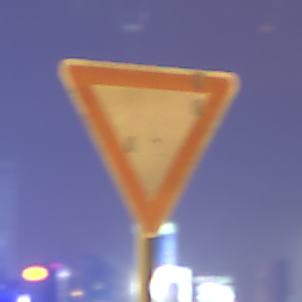
Verkehrszeichen: VorfahrtGewaehren
Umgebung: Outdoor, Urban
Tageszeit: Night
Wetter: PartlyCloudy
Licht: Natural
Jahreszeit: NotSpecified
Kontrast: HighContrast